Field crop: maize
Growth stage: 2
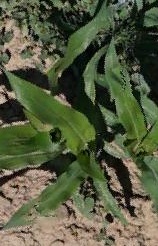
Species: maize